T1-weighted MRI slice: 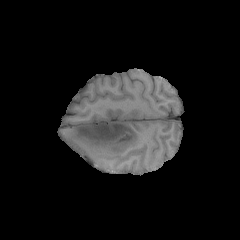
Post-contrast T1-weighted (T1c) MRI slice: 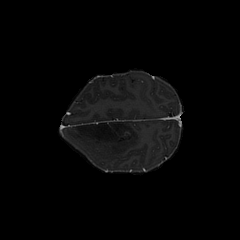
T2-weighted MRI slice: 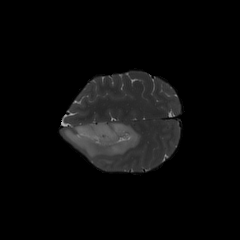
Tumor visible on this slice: yes